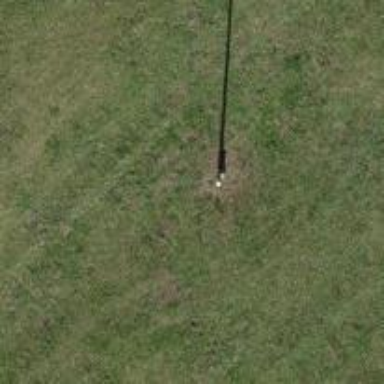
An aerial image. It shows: Power pole.